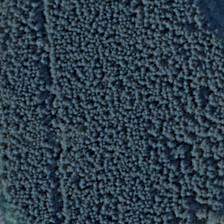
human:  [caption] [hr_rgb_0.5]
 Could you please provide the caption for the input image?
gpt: a large area of trees are planted in the forest .

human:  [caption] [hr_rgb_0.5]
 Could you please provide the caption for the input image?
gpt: the trees in the forest are tall and dense .

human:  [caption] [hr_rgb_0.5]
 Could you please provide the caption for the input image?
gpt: a large area of trees are planted in the forest .

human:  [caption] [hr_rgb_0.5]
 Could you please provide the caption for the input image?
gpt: the trees in the forest are tall and dense .

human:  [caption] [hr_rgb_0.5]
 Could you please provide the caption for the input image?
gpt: a large area of trees are planted in the forest .